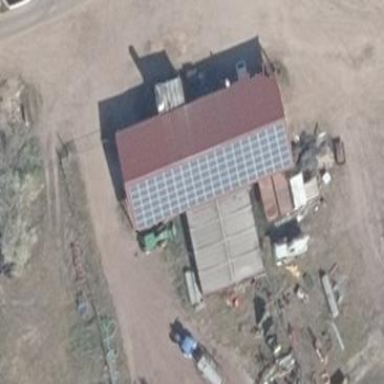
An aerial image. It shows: Solar-powered generator at farm auxiliary building. The generator is small installation using solar photovoltaic panels.